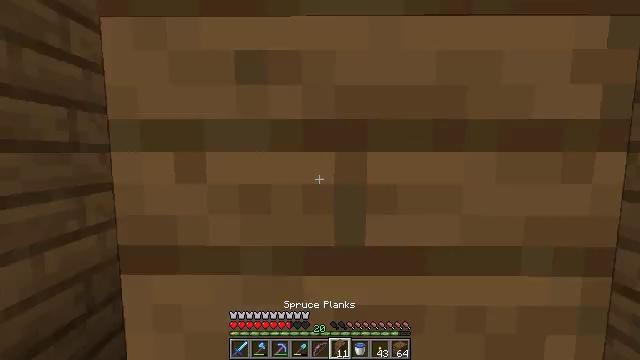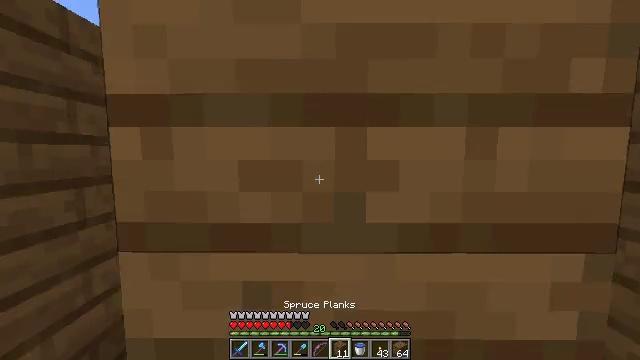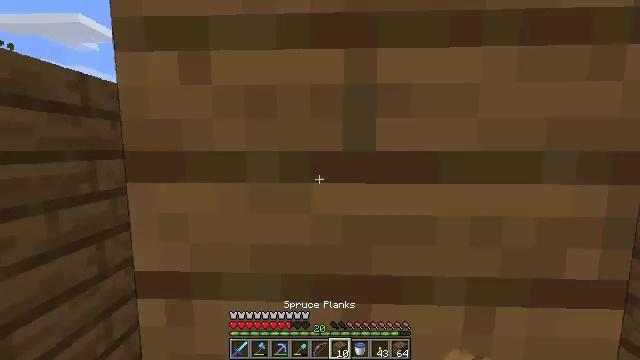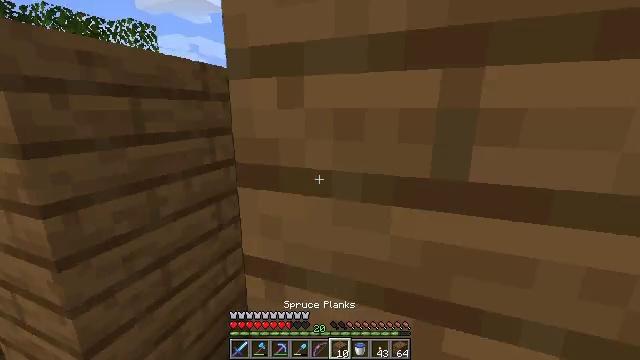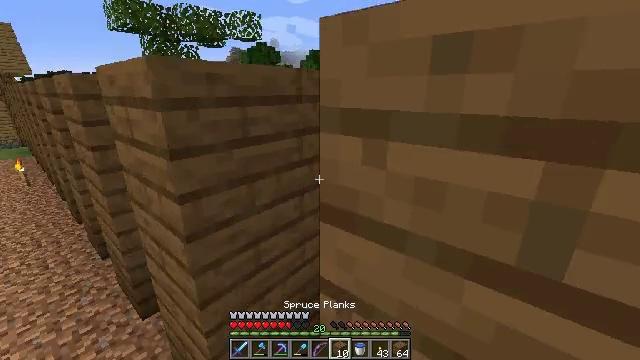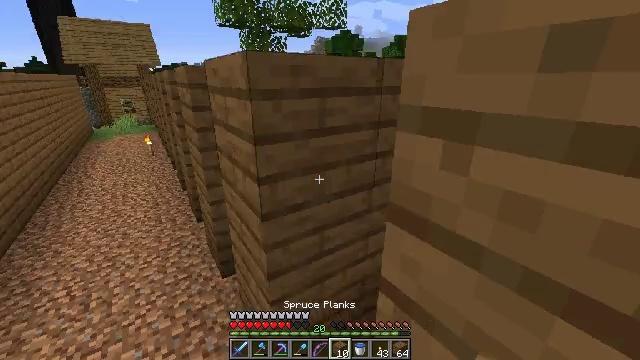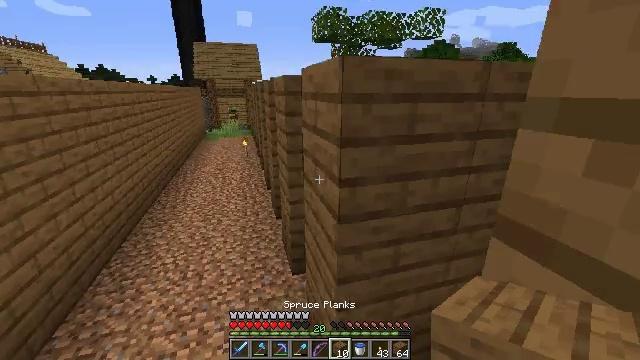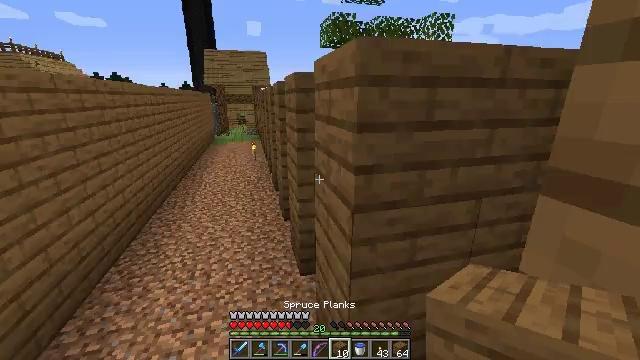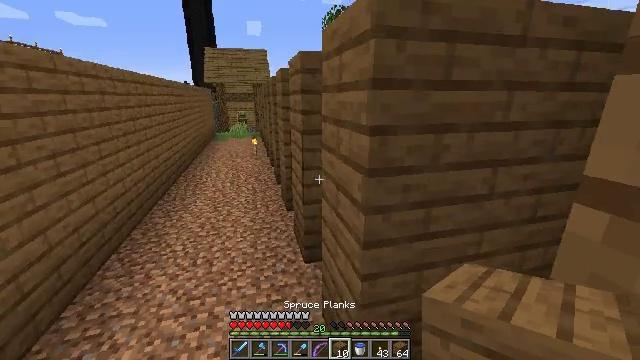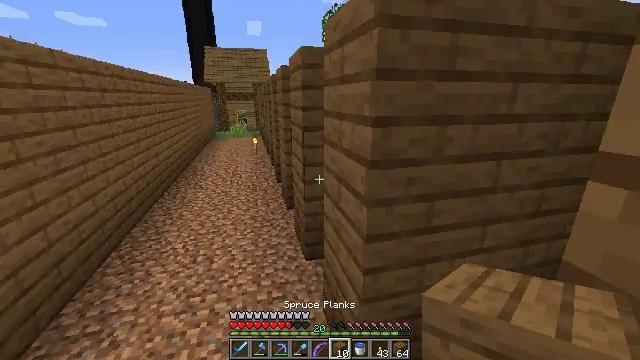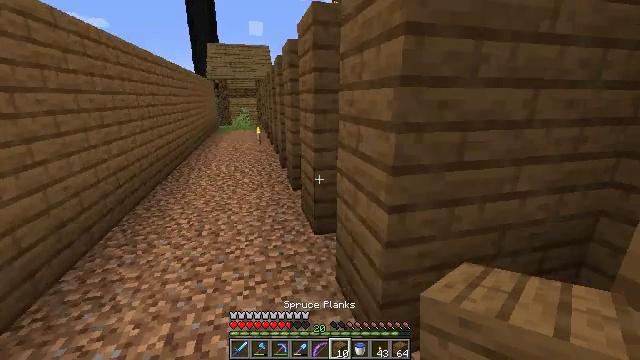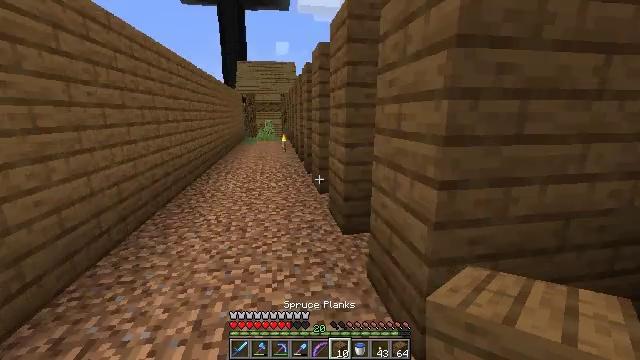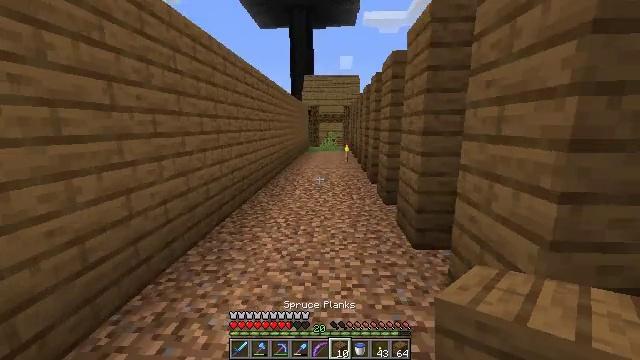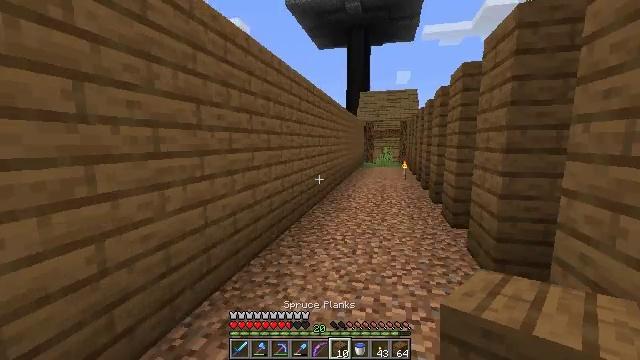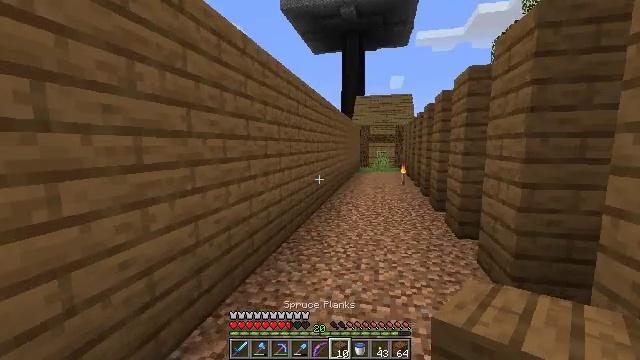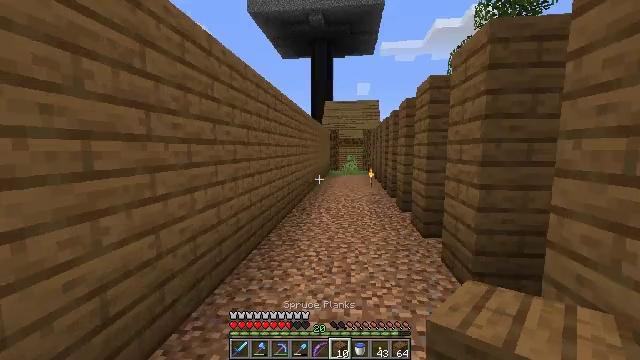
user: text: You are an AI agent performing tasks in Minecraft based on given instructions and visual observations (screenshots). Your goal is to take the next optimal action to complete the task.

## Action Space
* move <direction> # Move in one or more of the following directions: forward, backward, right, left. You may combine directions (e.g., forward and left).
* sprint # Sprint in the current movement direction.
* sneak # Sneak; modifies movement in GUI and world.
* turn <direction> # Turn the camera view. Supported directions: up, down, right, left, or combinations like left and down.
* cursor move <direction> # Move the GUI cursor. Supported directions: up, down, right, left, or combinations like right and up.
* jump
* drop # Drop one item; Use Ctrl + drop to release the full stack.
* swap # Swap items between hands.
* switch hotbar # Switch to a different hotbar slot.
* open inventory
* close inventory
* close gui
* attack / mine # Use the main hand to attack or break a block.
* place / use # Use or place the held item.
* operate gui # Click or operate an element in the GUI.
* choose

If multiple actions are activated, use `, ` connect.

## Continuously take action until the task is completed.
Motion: motion action
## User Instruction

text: Combine spruce planks to craft a spruce trapdoor.
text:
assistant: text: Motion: jump
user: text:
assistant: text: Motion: turn left and down
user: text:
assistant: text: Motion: turn left and down
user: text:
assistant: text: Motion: turn left and down
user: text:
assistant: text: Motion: move left, turn left and down
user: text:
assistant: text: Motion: move left, turn left and up
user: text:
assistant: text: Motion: move left, turn left and up
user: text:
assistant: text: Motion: move left
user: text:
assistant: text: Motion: move left
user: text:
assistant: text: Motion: move left
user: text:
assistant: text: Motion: move left, turn left and up
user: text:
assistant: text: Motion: move left, turn left and up
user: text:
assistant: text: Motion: move forward, turn left and up
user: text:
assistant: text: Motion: move forward, sprint, turn right and up
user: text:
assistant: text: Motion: move forward, sprint, turn right
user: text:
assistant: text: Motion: move forward, sprint, turn right
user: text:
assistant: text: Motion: move forward, sprint
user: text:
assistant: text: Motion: move forward, sprint
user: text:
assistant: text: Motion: move forward, sprint
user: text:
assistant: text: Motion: move forward, sprint, jump
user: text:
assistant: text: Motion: move forward, sprint, jump
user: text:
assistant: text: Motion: move forward, sprint, jump
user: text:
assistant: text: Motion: move forward, sprint, jump
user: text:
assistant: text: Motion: move forward, sprint, jump
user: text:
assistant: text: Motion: move forward, sprint, jump
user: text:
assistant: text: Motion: move forward, sprint, jump
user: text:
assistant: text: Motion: move forward, sprint, jump
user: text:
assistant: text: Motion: move forward, sprint, turn right and up, jump
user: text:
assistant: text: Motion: move forward, sprint, turn right and up, jump
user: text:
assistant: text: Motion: move forward, sprint, jump